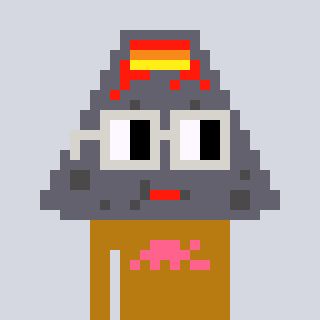
a pixel art character with square light gray glasses, a volcano-shaped head and a gold-colored body on a cool background